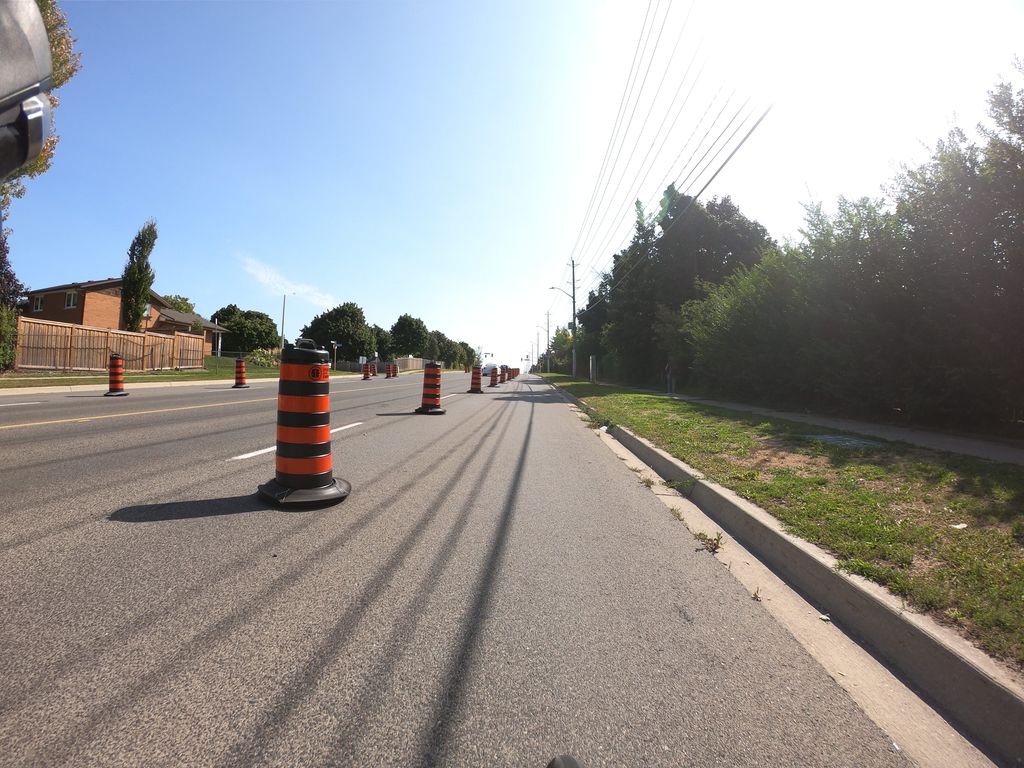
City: kitchener-waterloo